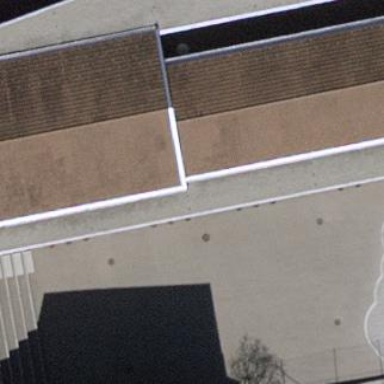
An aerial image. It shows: Sports centre building.